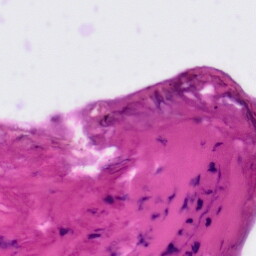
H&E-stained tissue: Tonsil